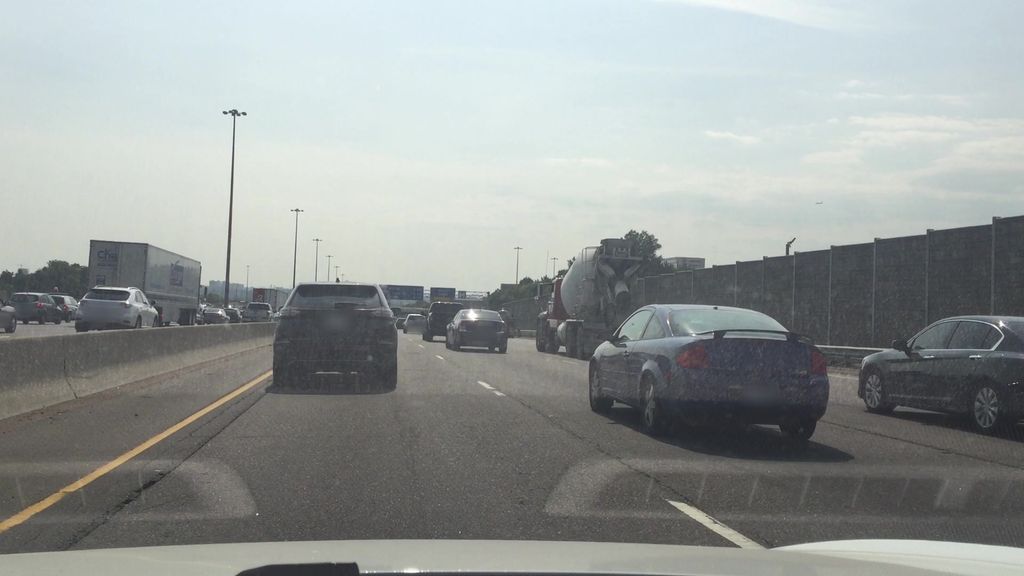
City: toronto